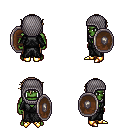
a pixel art fantasy rpg character, male body template, orc, green skin, gray robe, robe skirt, white blonde short bangs hairstyle, chain hood, gold boots, shield, four views (front, back, left, right), 2x2 character sprite sheet, small pixel art, hard edges, no anti-aliasing